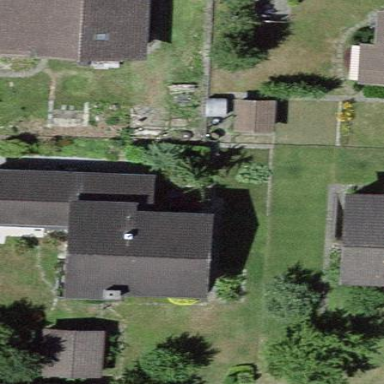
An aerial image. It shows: Residential building.